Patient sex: M
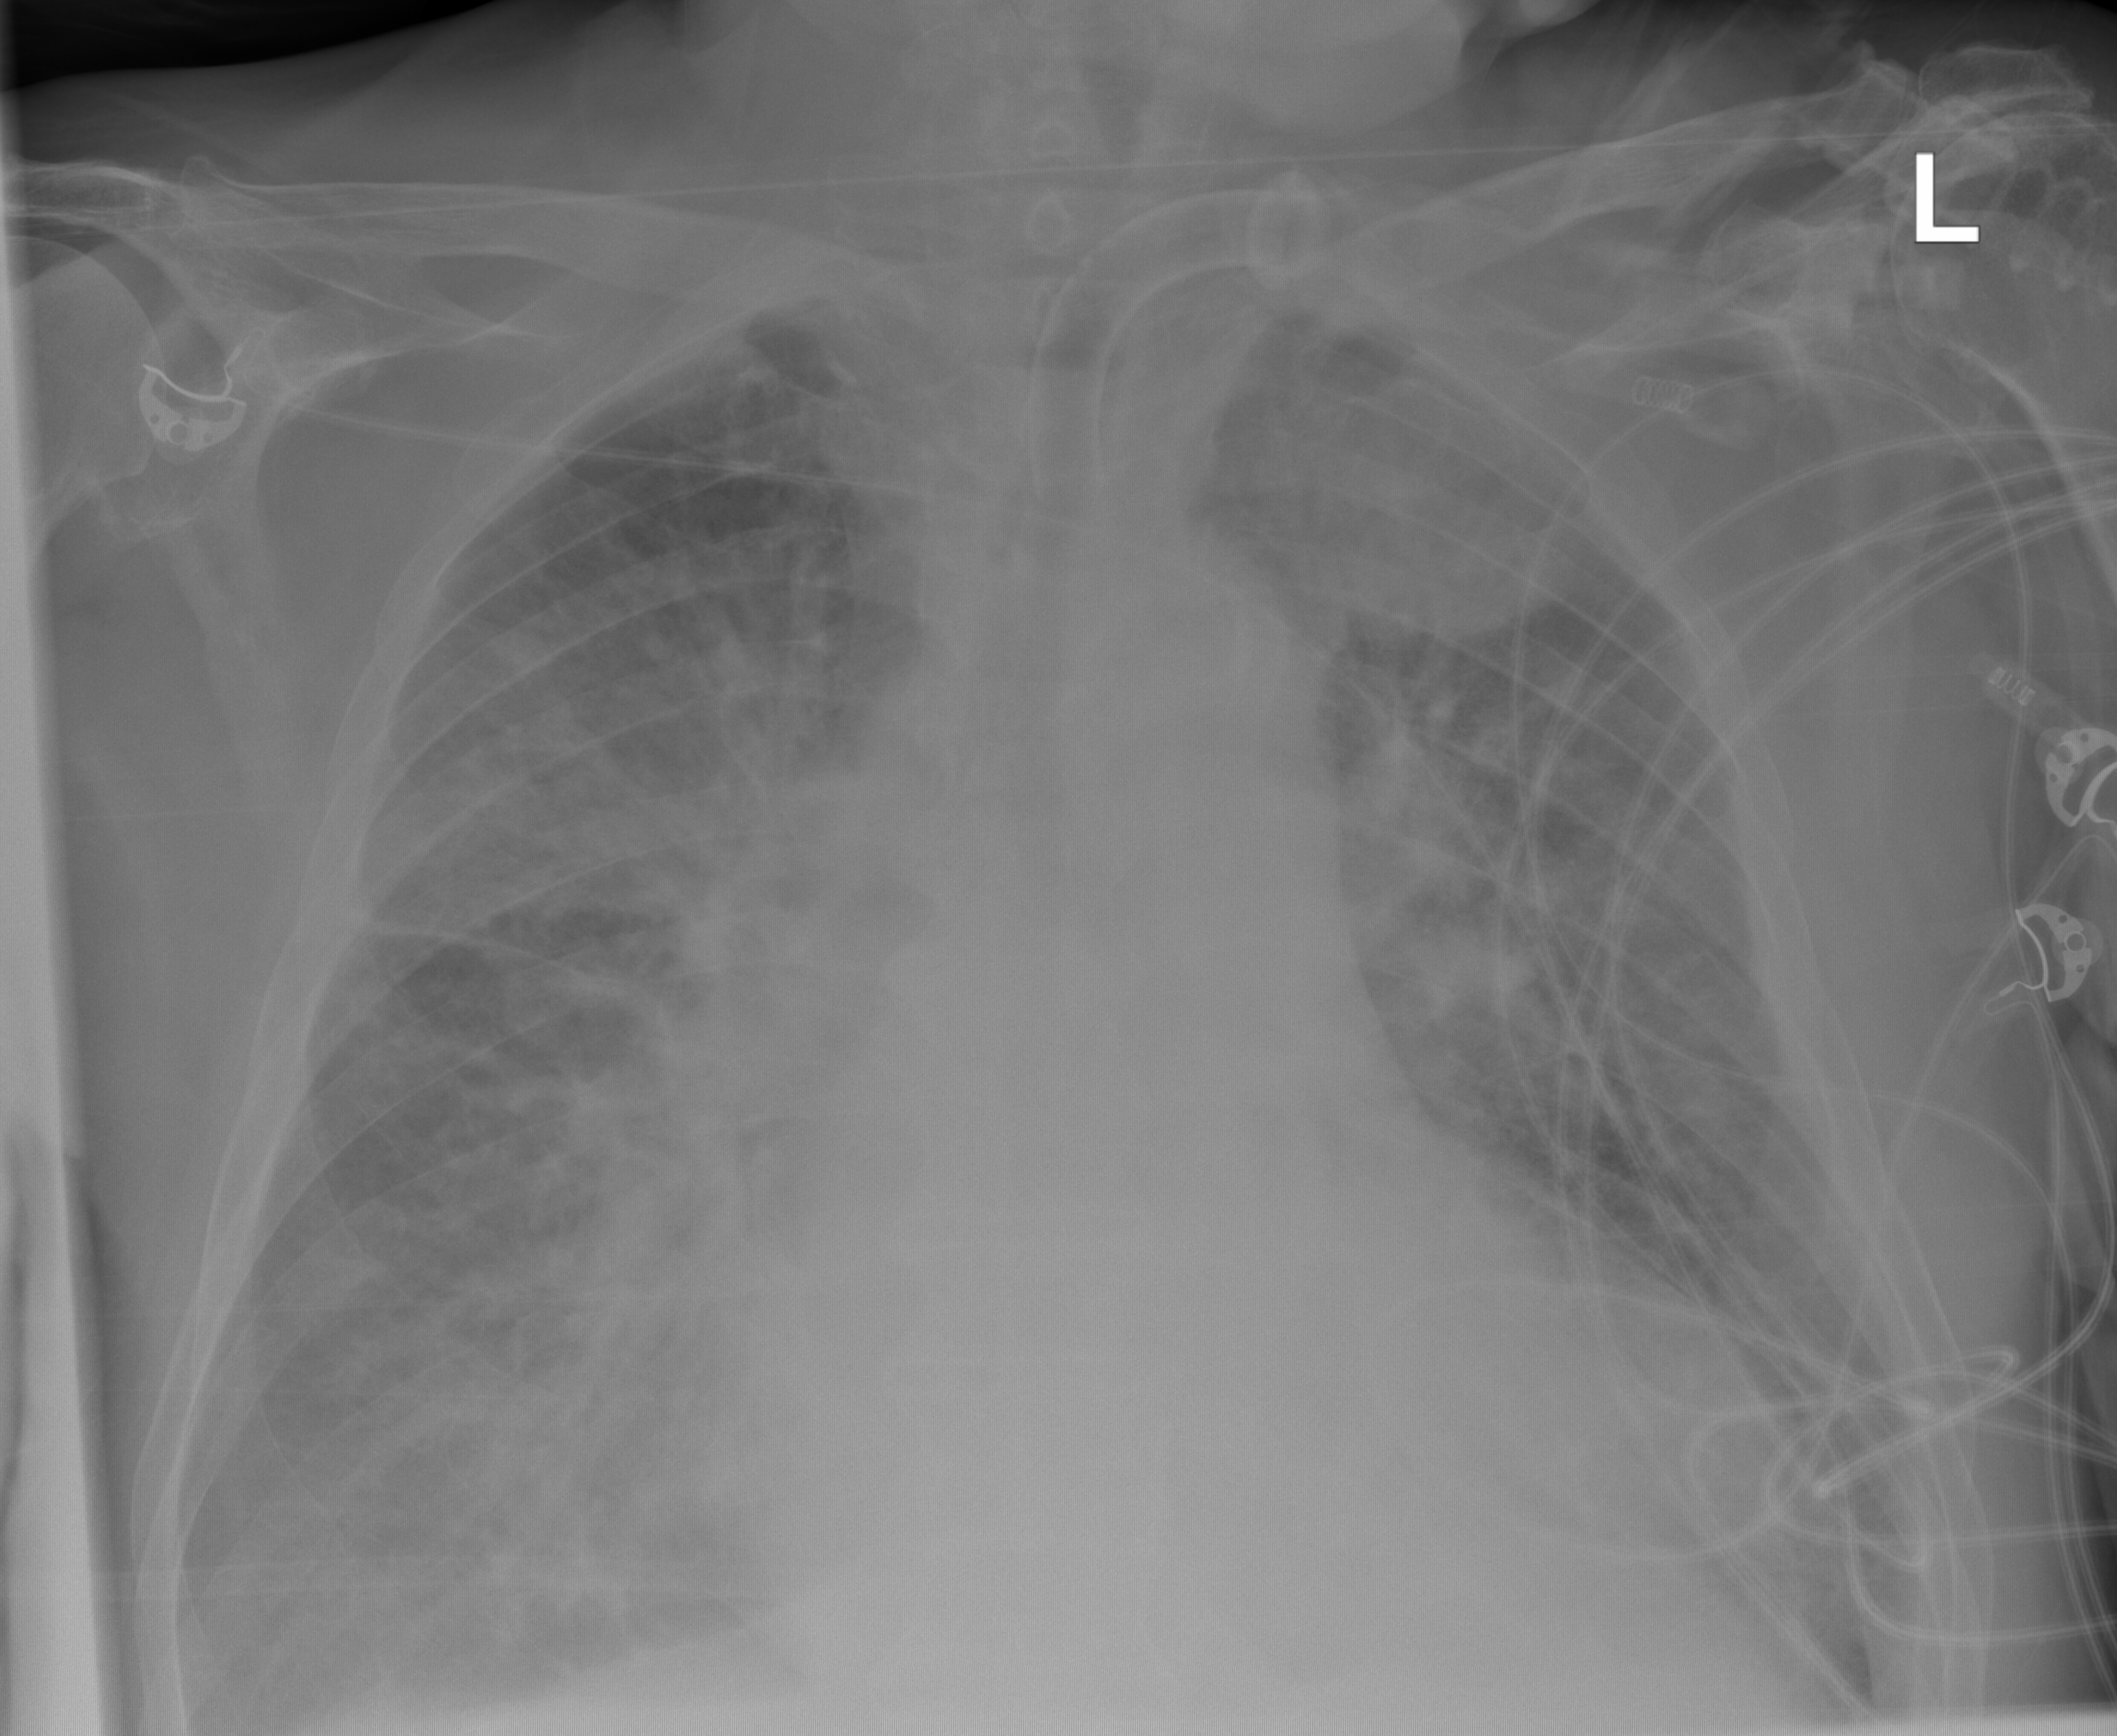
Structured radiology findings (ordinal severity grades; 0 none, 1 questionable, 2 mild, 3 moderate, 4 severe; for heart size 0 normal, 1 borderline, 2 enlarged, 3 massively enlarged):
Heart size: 2
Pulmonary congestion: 2
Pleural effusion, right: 2
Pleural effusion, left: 2
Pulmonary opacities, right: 3
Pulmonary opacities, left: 3
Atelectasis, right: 2
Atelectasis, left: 2